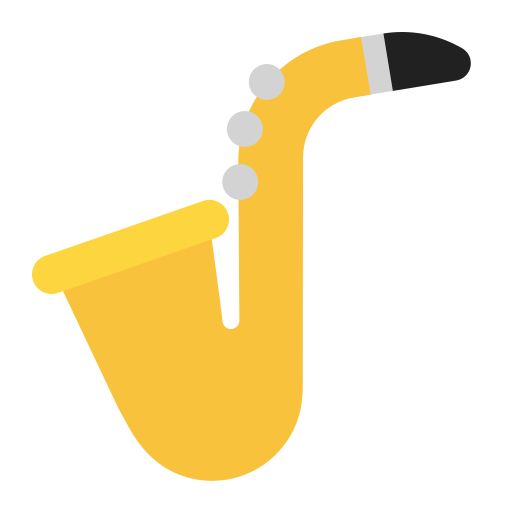
saxophone flat